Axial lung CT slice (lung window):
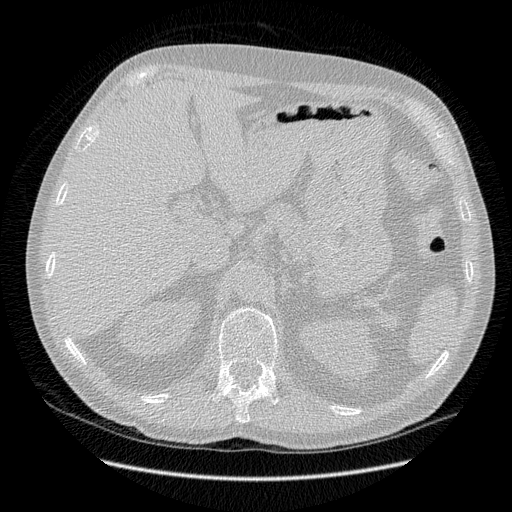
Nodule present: no